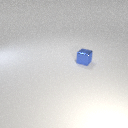
small blue metal cube